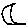
Label: moon